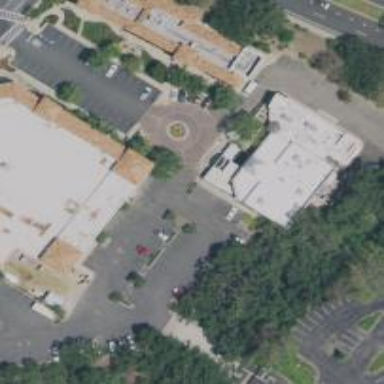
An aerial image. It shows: Restaurant that serves fast food dishes.